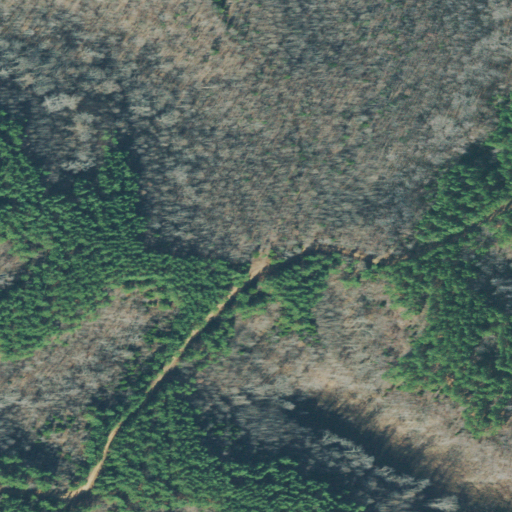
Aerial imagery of mountain in Tennessee named Horses Head containing deciduous forest, evergreen forest, grassland, and mixed forest